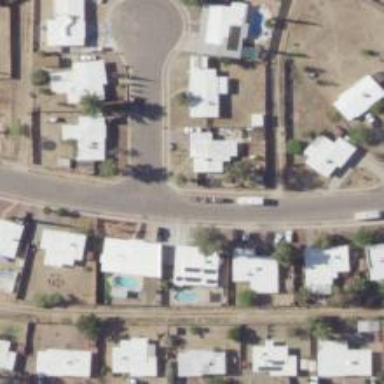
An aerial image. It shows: Residential road.